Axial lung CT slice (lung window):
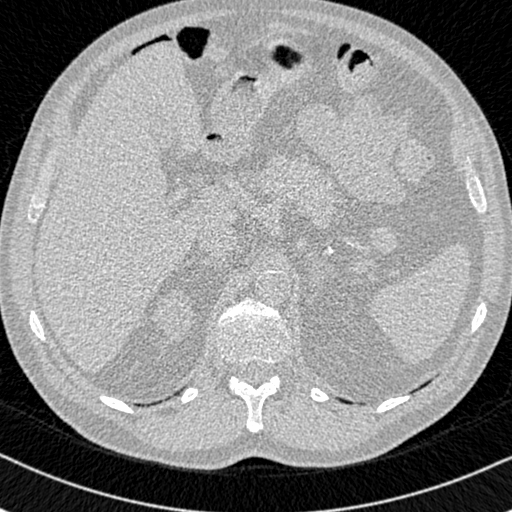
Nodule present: no